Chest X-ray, AP view. Patient: 54 years old, sex M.
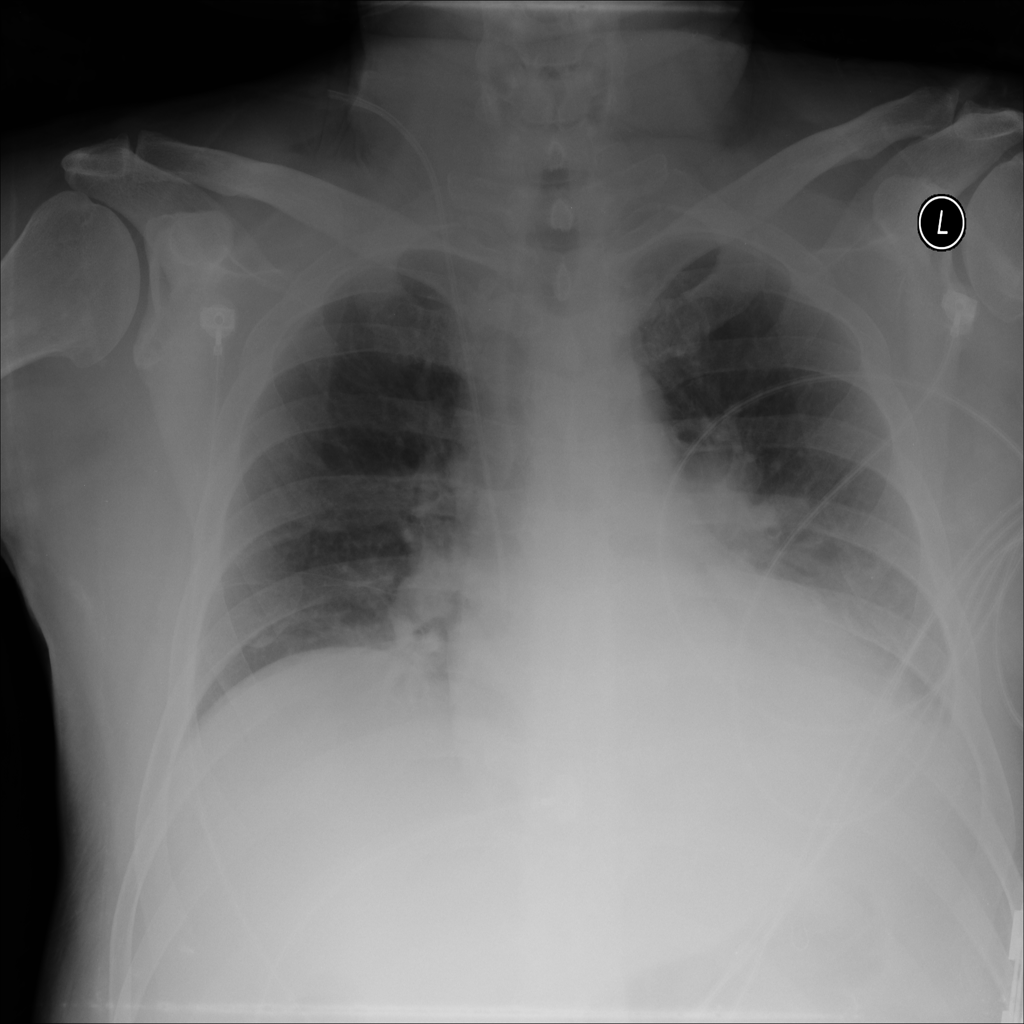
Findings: Consolidation